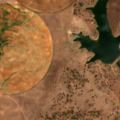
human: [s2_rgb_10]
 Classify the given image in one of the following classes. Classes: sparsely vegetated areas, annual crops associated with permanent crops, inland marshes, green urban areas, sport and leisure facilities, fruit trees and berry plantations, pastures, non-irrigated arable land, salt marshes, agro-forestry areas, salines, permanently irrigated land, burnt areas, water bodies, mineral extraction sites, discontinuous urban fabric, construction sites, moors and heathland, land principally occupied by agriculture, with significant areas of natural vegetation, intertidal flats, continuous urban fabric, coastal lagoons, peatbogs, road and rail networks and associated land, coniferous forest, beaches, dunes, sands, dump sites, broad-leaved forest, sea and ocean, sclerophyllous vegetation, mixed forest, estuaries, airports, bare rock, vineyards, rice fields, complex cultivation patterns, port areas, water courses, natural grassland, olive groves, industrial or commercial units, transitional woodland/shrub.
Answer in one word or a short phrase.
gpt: non-irrigated arable land, permanently irrigated land, pastures, agro-forestry areas